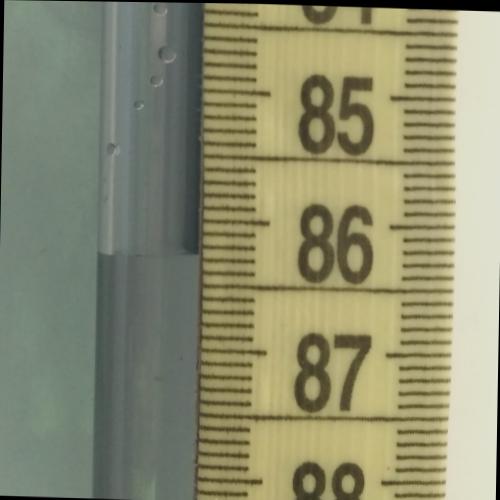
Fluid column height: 86.3 cm